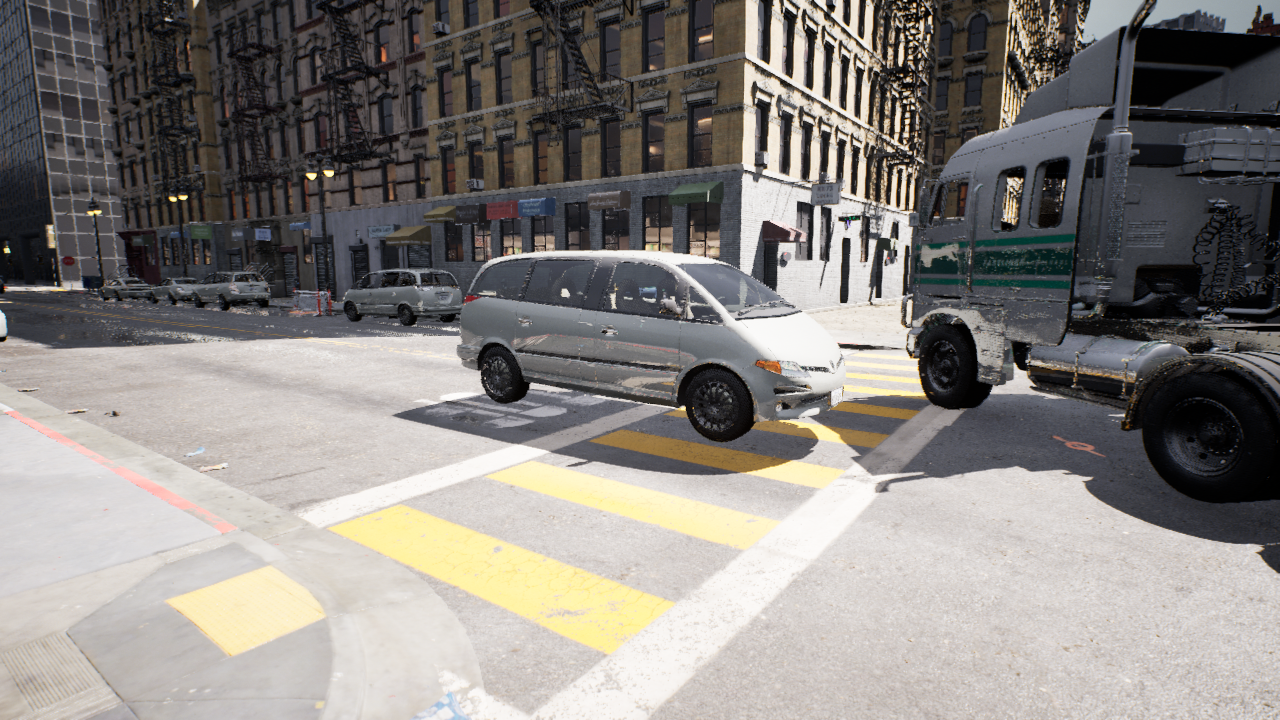
Venue: residential
Lighting: clear day
Vehicle rig: minivan